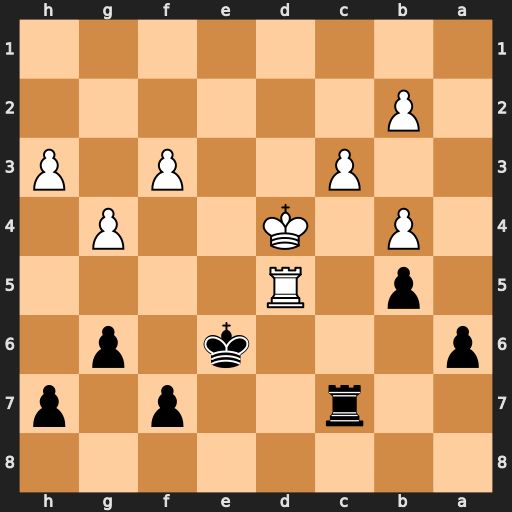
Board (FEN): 8/2r2p1p/p3k1p1/1p1R4/1P1K2P1/2P2P1P/1P6/8
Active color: b
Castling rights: -
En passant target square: -
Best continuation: Rc4+ Ke3 Kxd5